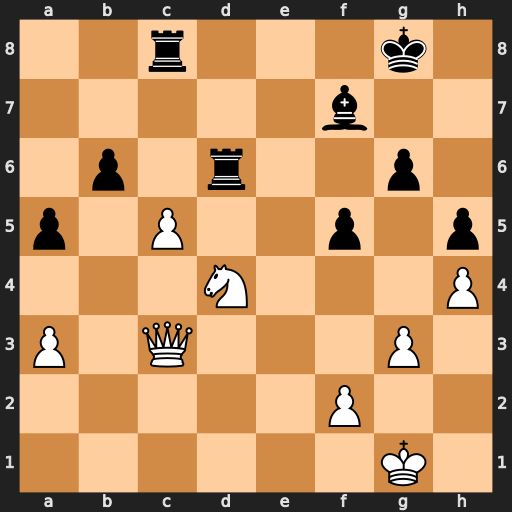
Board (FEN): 2r3k1/5b2/1p1r2p1/p1P2p1p/3N3P/P1Q3P1/5P2/6K1
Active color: w
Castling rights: -
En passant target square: -
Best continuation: cxd6 Rxc3 d7